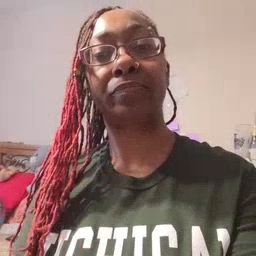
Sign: many